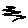
Label: zigzag